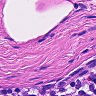
Metastatic tissue present: no